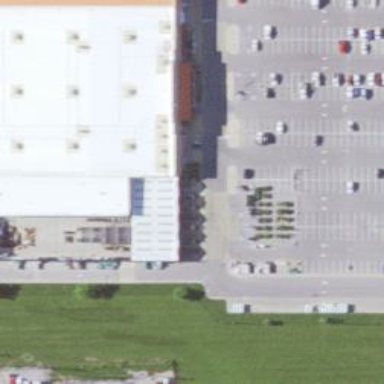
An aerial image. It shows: Retail area.